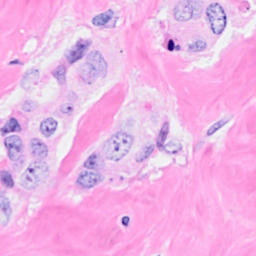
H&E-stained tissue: Breast